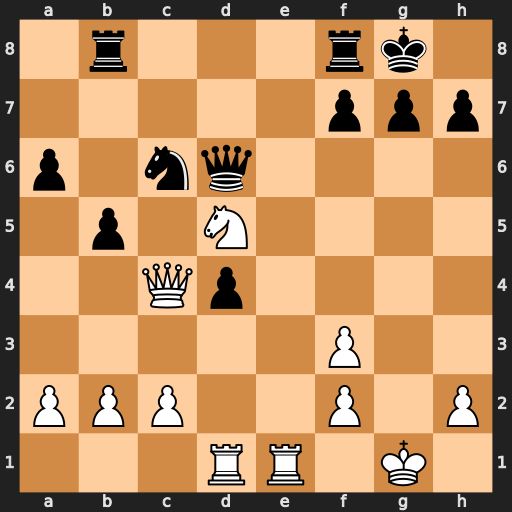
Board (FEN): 1r3rk1/5ppp/p1nq4/1p1N4/2Qp4/5P2/PPP2P1P/3RR1K1
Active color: w
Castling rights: -
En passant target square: -
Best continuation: Qxc6 Qxc6 Ne7+ Kh8 Nxc6